Interaction volume radius: 5 \u00c5
Interaction volume height: 20 \u00c5
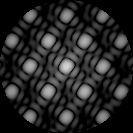
Disorder parameter: 0.02671